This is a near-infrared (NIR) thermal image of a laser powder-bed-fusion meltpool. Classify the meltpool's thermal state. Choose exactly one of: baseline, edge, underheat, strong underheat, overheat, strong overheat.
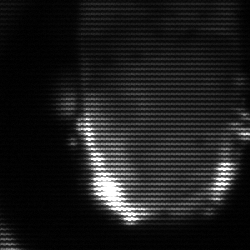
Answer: baseline